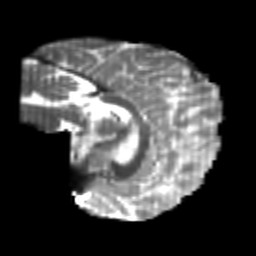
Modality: T2w
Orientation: sagittal
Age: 23
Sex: female
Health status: healthy
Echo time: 0.074 s